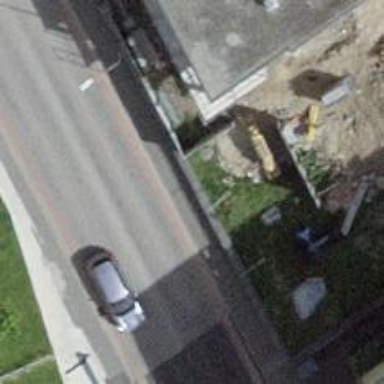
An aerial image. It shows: Bus stop along the road.